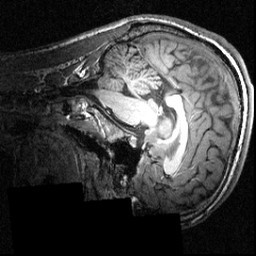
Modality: T1w
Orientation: sagittal
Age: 19
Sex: male
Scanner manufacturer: siemens
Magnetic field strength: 3.951 T
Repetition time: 1.5 s
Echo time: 0.00335 s